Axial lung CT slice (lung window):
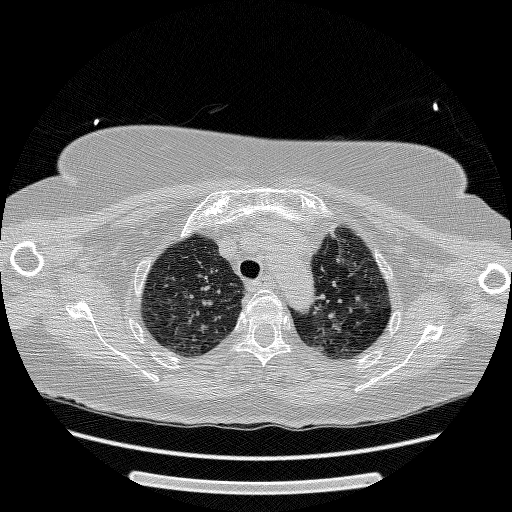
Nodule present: no